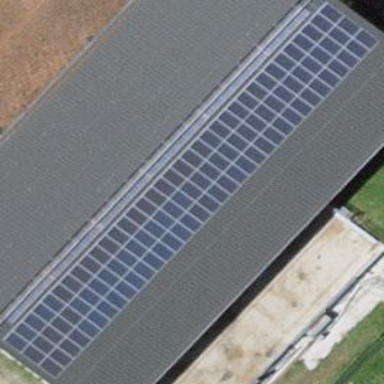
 consisting of solar photovoltaic panels."